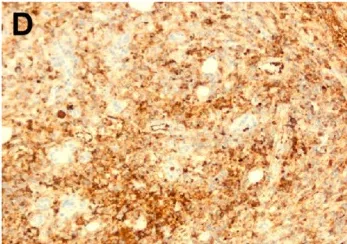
Pathological morphology and immunohistochemistry of the right submandibular gland. Immunoglobulin (Ig) G positive plasma cells could be seen by immunohistochemical staining.
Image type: pathology (immunostaining)